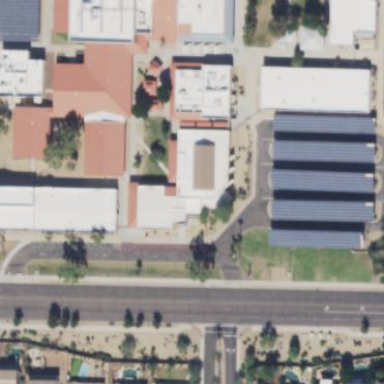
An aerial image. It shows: School building.